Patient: sex M, age 31
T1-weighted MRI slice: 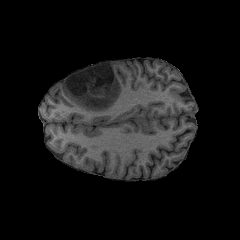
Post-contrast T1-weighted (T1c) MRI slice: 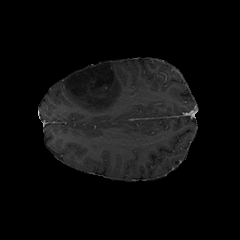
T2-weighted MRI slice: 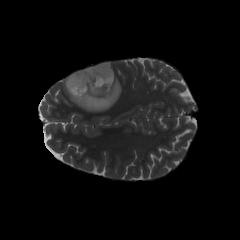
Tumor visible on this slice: yes
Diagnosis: Astrocytoma, IDH-mutant
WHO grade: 2